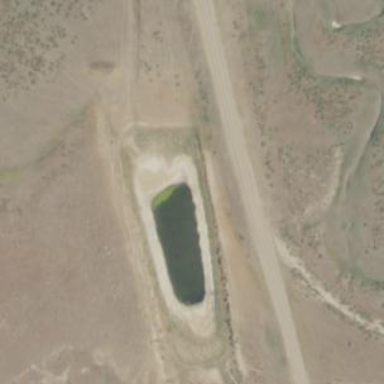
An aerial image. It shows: Reservoir.